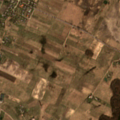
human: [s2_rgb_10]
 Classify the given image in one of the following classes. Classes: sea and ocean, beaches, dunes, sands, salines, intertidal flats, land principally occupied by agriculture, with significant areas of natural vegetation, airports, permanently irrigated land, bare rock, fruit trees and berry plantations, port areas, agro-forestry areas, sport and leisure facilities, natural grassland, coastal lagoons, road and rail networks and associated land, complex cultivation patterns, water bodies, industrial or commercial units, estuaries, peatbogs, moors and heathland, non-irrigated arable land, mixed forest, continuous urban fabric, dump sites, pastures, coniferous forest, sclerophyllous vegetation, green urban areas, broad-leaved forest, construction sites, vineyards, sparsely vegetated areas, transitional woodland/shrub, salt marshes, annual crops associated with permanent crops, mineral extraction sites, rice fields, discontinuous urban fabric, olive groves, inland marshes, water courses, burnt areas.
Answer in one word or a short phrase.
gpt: discontinuous urban fabric, non-irrigated arable land, complex cultivation patterns, broad-leaved forest